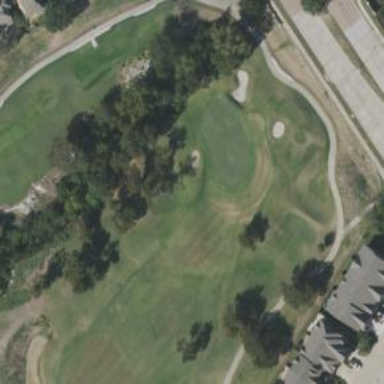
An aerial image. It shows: Golf hole.